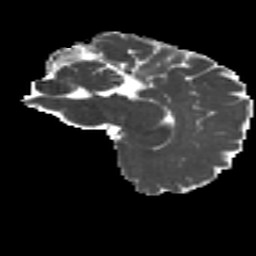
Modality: MD
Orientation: sagittal
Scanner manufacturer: siemens
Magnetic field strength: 3 T
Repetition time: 4.16 s
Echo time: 0.0806 s